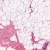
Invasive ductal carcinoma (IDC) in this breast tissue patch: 0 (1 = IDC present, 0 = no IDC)